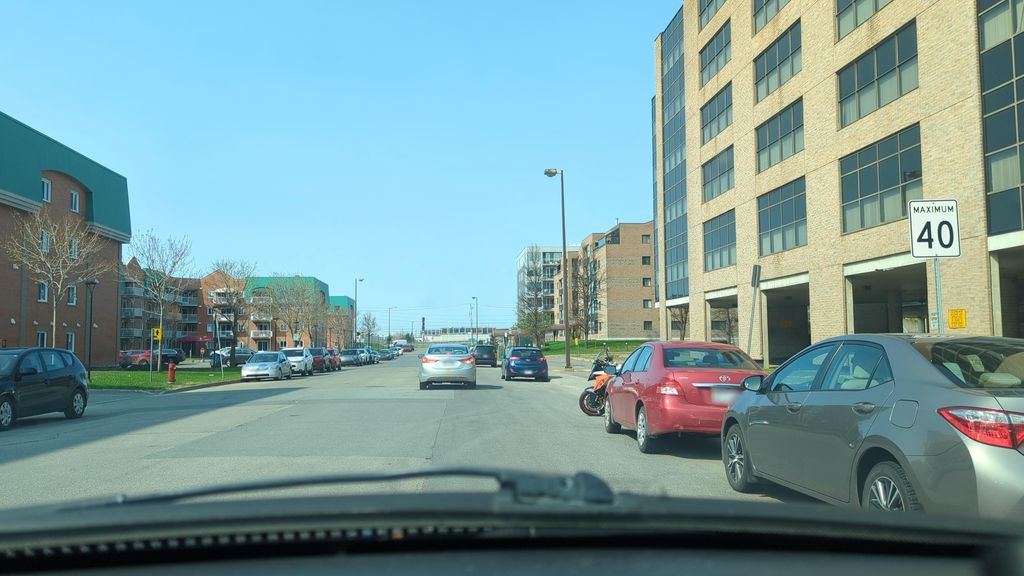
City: quebec_city